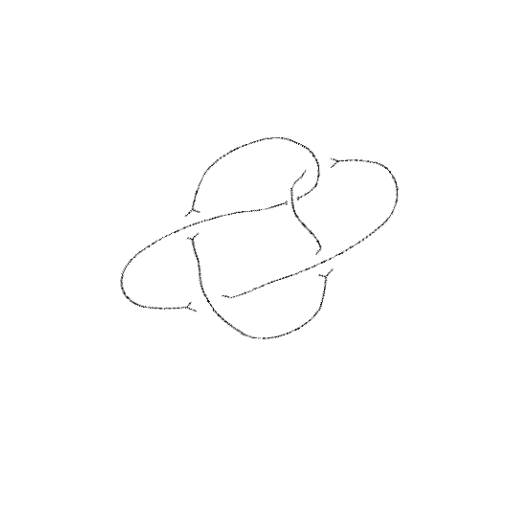
Crossing number: 5